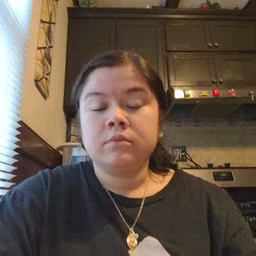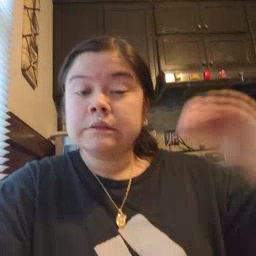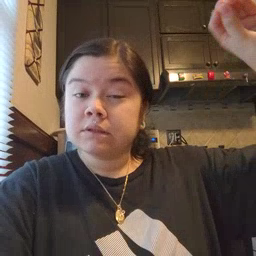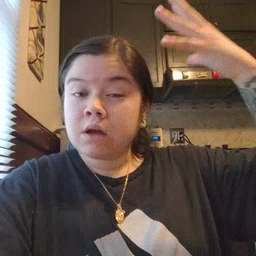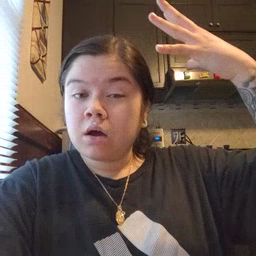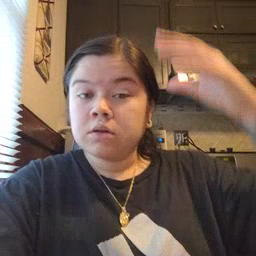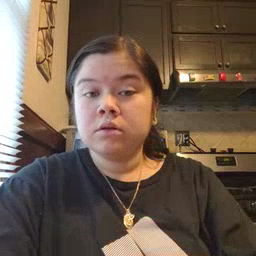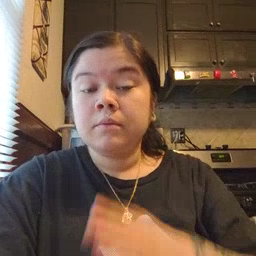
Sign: sun